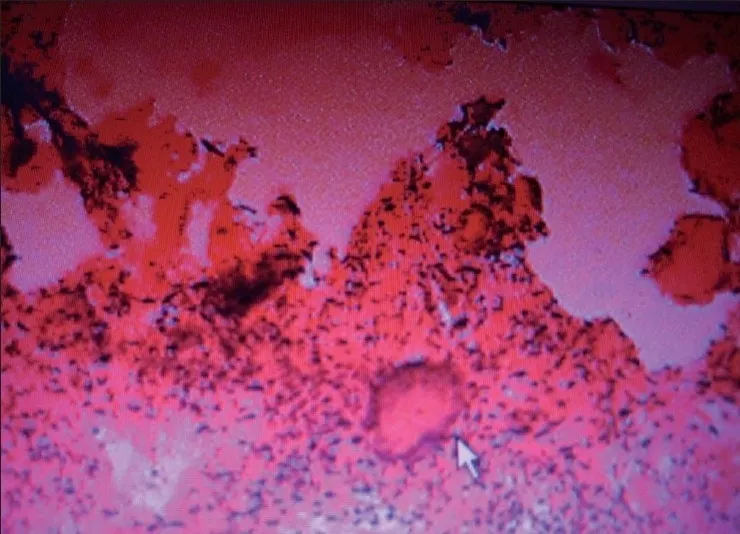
Sam slide at further location showing multiple foci of osteoid tissue, surrounded by fibrous bands.
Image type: medical_photograph (skin_photograph)